Question: A student studying MQTT.
To test the MQTT, the broker used mosquitto, the publisher and subscriber used the paho library.
From publishers to brokers, the experiment of sending a message with a payload size of 1000 bytes continuously
We have proceeded.
I set the QoS level to 1 in the publisher, and when I sent the data to the broker, I got a question about checking the data through wireshark.

The above picture captures wireshark. (354) In response to the PUBLISH message, the broker sends a (355) PUBLISH ACK message. The broker then sends a (356) retransmission message, such as 355.
I have verified that publish ack occurs in piggybacked ack form in TCP, but I do not know why 356 is occurring.
Why does 356 occur?
I do not know the mechanism for retransmissions in piggybacked ack if it's a TCP problem.
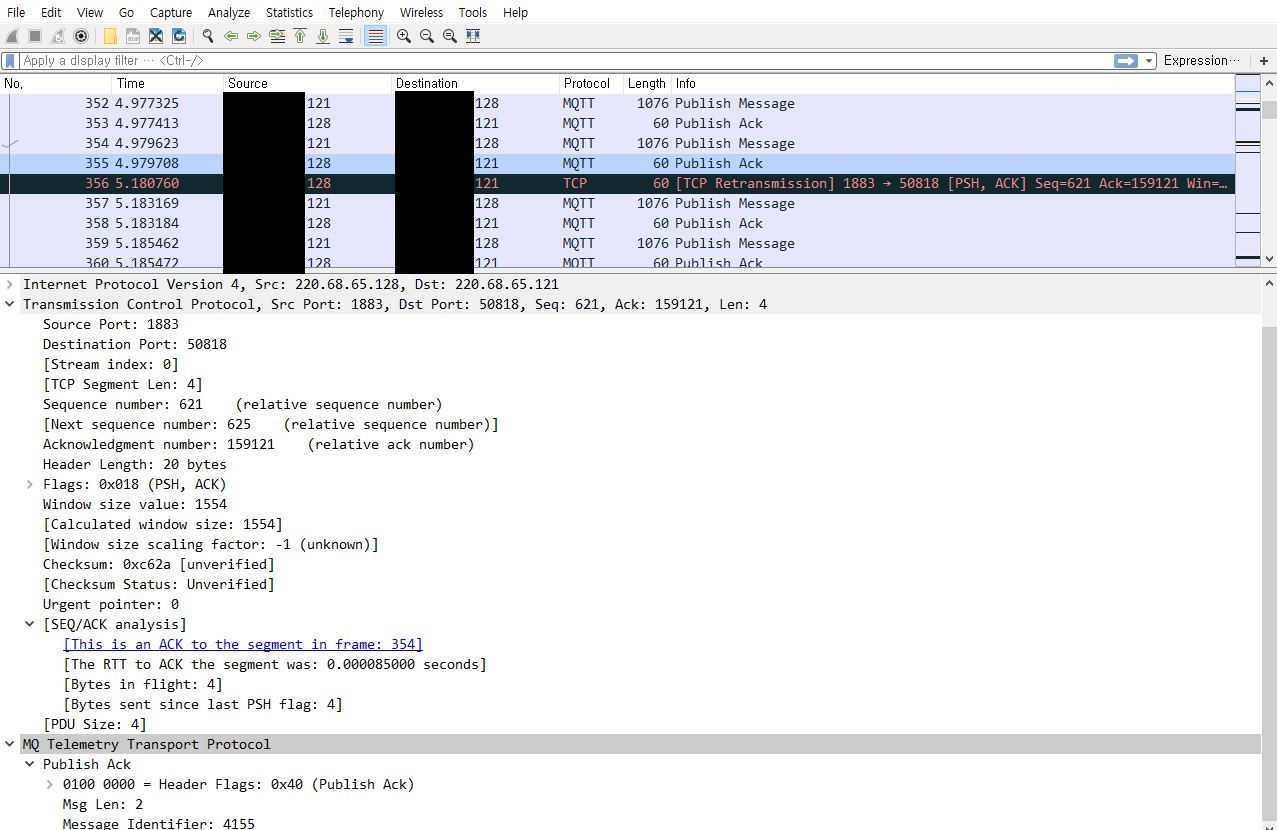
Answer: The broker isn't sending the retransmission, the TCP stack on the machine hosting the broker sent it because it did not receive a TCP 'sync' response for the original in the required timeout (<URL>.
If you check the actual content of 356 it should be exactly the same as 355